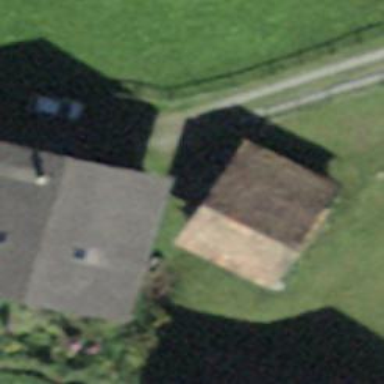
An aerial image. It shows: Rural barn.